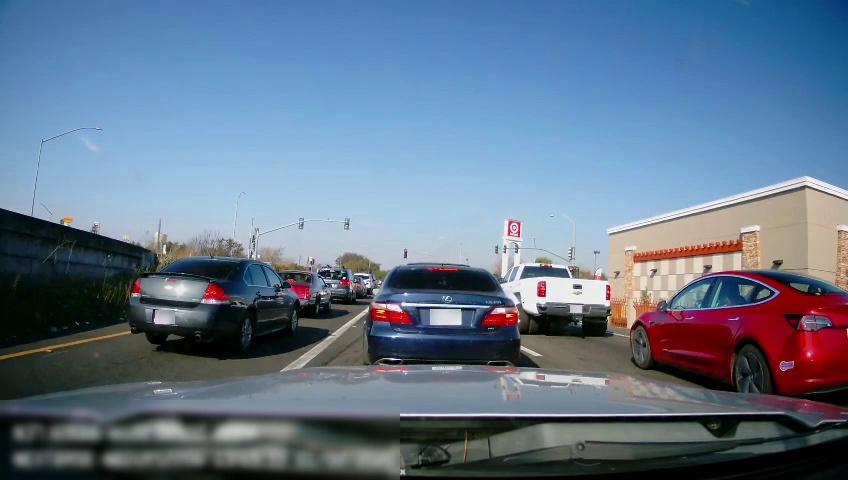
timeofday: Day
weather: Sunny
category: Drivable Space
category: Vehicles | Truck
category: Vehicles | Car
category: Vehicles | SUV
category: Vehicles | SUV
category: Vehicles | Car
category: Vehicles | SUV
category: Vehicles | Car
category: Vehicles | Car
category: Vehicles | Car
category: Lanes | Alternate Lane
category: Lanes | Alternate Lane
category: Lanes | Current Lane
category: Lanes | Current Lane
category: Traffic | Lights
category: Traffic | Lights
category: Traffic | Lights
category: Traffic | Lights
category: Traffic | Lights
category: Traffic | Lights
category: Traffic | Lights
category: Traffic | Lights
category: Traffic | Lights